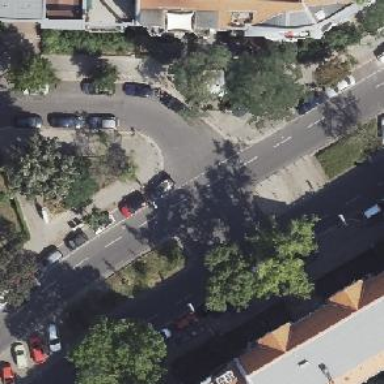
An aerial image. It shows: Unmarked crossing on the road.